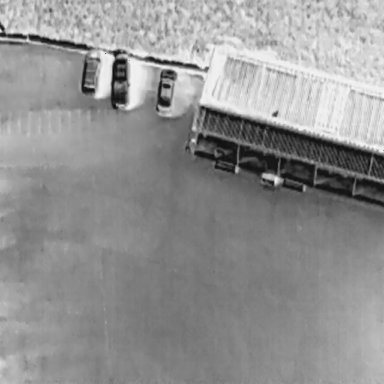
There are three Cars in the infrared image.